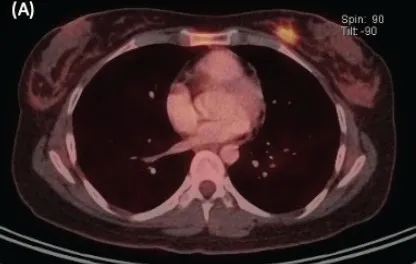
Staging image study. (A) Axial view of PET/CT showing a hypermetabolic left breast nodule of 18 mm at the LIQ, compatible with primary neoplasia.
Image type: radiology (pet)